Question: I can only reconstruct this behavior with a JellyBean device (Android 4.1.2 on a Samsung Galaxy S3). With KitKat or Lollipop this problem did not occur.
I have a RecyclerView with a list of items which possible multiselect. When I select a few items in the list (the multiselect gets activated) and exit it again by clicking the icon in the top left of the toolbar some items in the list lose their padding. The weird thing is it does not always happen to the same items an also not to the same ones each time. When I scroll the item out of the display and scroll it back into view the padding is back and correct.

After I overwrote the onRebind() method and re-applied the padding to the item the problem didn't happen as much anymore - BUT - it stll happens.
'''
@Override
protected void onRebind() {
super.onRebind();
mListItem.setPadding(20, 20, 20, 20);
}
'''
This iy my DocumentHolder class:
'''
public class DocumentHolder extends SwappingHolder implements View.OnClickListener, View.OnLongClickListener {
private final RelativeLayout mListItem;
private final TextView mNameTextView;
private final ImageView mAttachmentView;
private final TextView mTitleTextView;
private final TextView mDateView;
private final ImageView mTypeView;
private Document mDocument;
private boolean mIsAvailableOffline;
@Override
protected void onRebind() {
super.onRebind();
mListItem.setPadding(20, 20, 20, 20);
}
public DocumentHolder(View itemView, MultiSelector multiSelector) {
super(itemView, multiSelector);
mListItem = (RelativeLayout) itemView.findViewById(R.id.list_item_doc);
mNameTextView = (TextView) itemView.findViewById(R.id.list_item_document_name);
mAttachmentView = (ImageView) itemView.findViewById(R.id.list_item_document_attachment);
mDateView = (TextView) itemView.findViewById(R.id.list_item_document_date);
mTitleTextView = (TextView) itemView.findViewById(R.id.list_item_document_title);
mTypeView = (ImageView) itemView.findViewById(R.id.list_item_document_type);
itemView.setOnClickListener(this);
itemView.setOnLongClickListener(this);
itemView.setLongClickable(true);
itemView.setLongClickable(true);
}
public void bindDocument(Document document) {
mDocument = document;
mNameTextView.setText(document.getDisplayName(mFolderType));
mAttachmentView.setVisibility(document.isHasAttachments() ? View.VISIBLE : View.INVISIBLE);
mTitleTextView.setText(document.getTitle());
int iconId = IconHelper.getListItemIcon(document, true);
mTypeView.setImageResource(iconId);
mDateView.setText(DateFormatter.getShortFormattedDate(document.getReceivingDate()));
mNameTextView.setTextAppearance(mContext, R.style.ListItemSenderUnread);
mTitleTextView.setTextAppearance(mContext, R.style.ListItemTitleUnread);
mDateView.setTextAppearance(mContext, R.style.ListItemDateUnread);
// offline style
mIsAvailableOffline = mAttachmentService.isAvailableOffline(mDocument.getId());
if (mOfflineMode) {
if (!mIsAvailableOffline) {
mNameTextView.setTextAppearance(mContext, R.style.ListItemSenderOffline);
mTitleTextView.setTextAppearance(mContext, R.style.ListItemTitleOffline);
mDateView.setTextAppearance(mContext, R.style.ListItemDateOffline);
}
}
}
@Override
public void onClick(View v) {
if (!mOfflineMode || mIsAvailableOffline) {
mItemListAdapterCallbacks.onDocumentClick(this);
}
}
@Override
public boolean onLongClick(View v) {
if (!mOfflineMode) {
mItemListAdapterCallbacks.onDocumentLongClick(this);
}
return true;
}
public Document getDocument() {
return mDocument;
}
}
'''
And this the layout XML file for the list item:
'''
<?xml version="1.0" encoding="utf-8"?>
<RelativeLayout
xmlns:android="http://schemas.android.com/apk/res/android"
android:id="@+id/list_item_doc"
android:layout_width="match_parent"
android:layout_height="wrap_content"
android:background="?android:attr/selectableItemBackground"
android:padding="12dp">
<TextView
android:id="@+id/list_item_document_name"
android:layout_width="wrap_content"
android:layout_height="wrap_content"
android:layout_alignParentLeft="true"
android:layout_toLeftOf="@+id/list_item_document_attachment"
android:ellipsize="end"
android:gravity="center_vertical"
android:minHeight="24dp"
android:singleLine="true" />
<ImageView
android:id="@+id/list_item_document_attachment"
android:layout_width="24dp"
android:layout_height="24dp"
android:layout_alignBottom="@id/list_item_document_name"
android:layout_toLeftOf="@+id/list_item_document_date"
android:padding="4dp"
android:src="@drawable/ic_attachment_gray" />
<TextView
android:id="@+id/list_item_document_date"
android:layout_width="wrap_content"
android:layout_height="wrap_content"
android:layout_alignBottom="@id/list_item_document_name"
android:layout_alignParentRight="true"
android:ellipsize="end"
android:gravity="center_vertical"
android:minHeight="24dp"
android:singleLine="true" />
<TextView
android:id="@+id/list_item_document_title"
android:layout_width="wrap_content"
android:layout_height="wrap_content"
android:layout_alignBottom="@+id/list_item_document_type"
android:layout_alignParentLeft="true"
android:layout_below="@+id/list_item_document_name"
android:layout_toLeftOf="@+id/list_item_document_type"
android:ellipsize="end"
android:gravity="center_vertical"
android:minHeight="24dp"
android:paddingTop="5dp"
android:singleLine="true" />
<ImageView
android:id="@+id/list_item_document_type"
android:layout_width="24dp"
android:layout_height="24dp"
android:layout_alignParentRight="true"
android:layout_below="@+id/list_item_document_date"
android:src="@drawable/ic_folder" />
</RelativeLayout>
'''
how can I fix the behavior that the padding remains the 12dp defined in the layout XML file after quitting the multiselect mode?
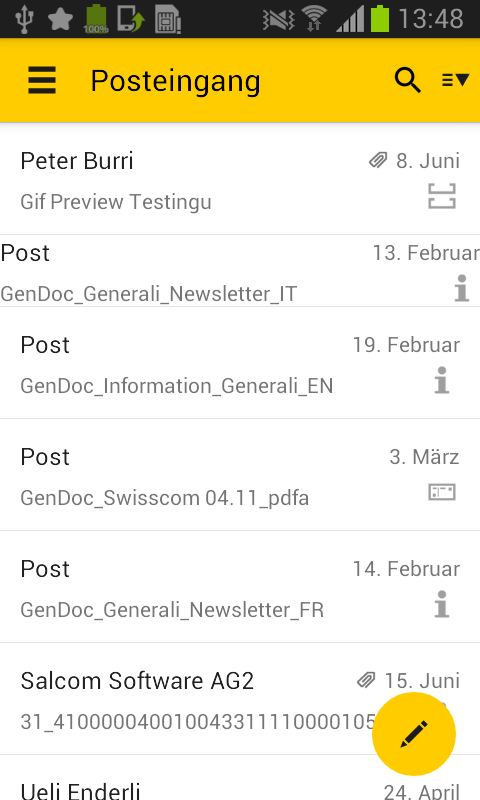
Answer: Finally found the solution!
The problem lays in the layout XML file:
'''
<RelativeLayout
xmlns:android="http://schemas.android.com/apk/res/android"
android:id="@+id/list_item_doc"
android:layout_width="match_parent"
android:layout_height="wrap_content"
android:background="?android:attr/selectableItemBackground"
android:padding="12dp">
'''
The background attribute apparenly isn't valid for Jelly Bean devices. Changing the value from
'''
android:background="?android:attr/selectableItemBackground"
'''
to
'''
android:background="@color/myBackgroundColor"
'''
for pre-KitKat devices solved the problem.